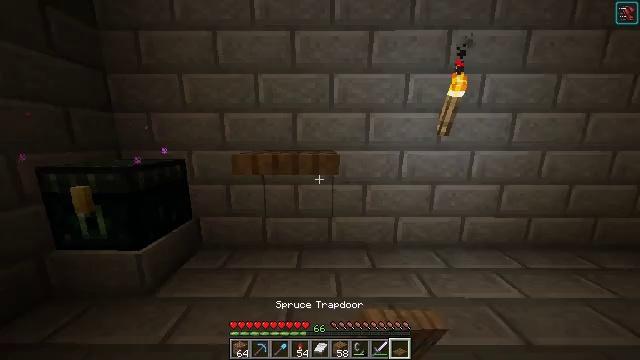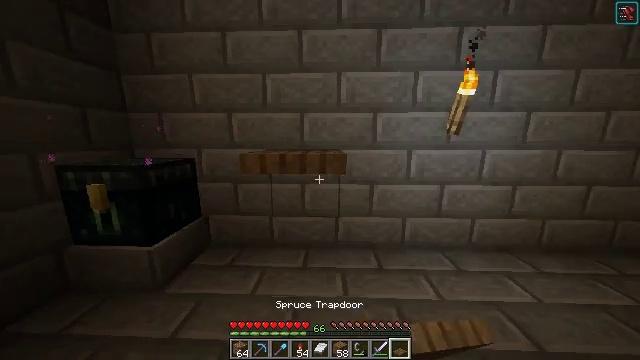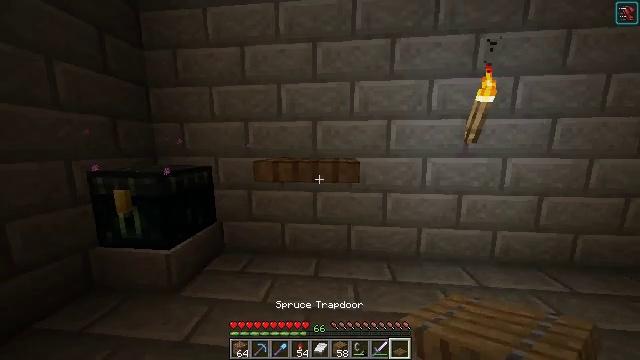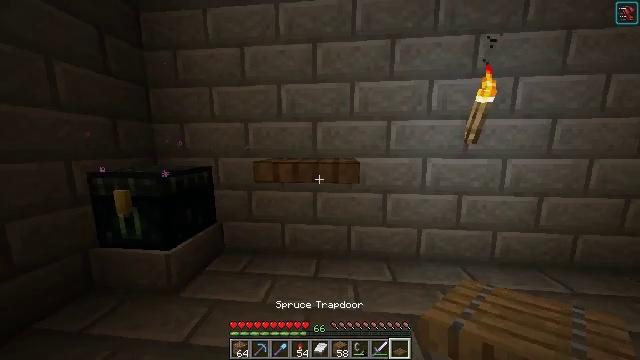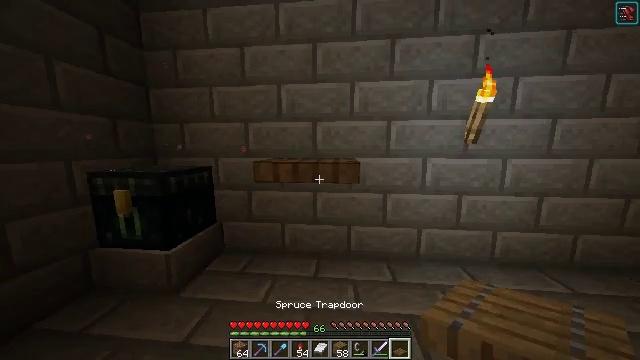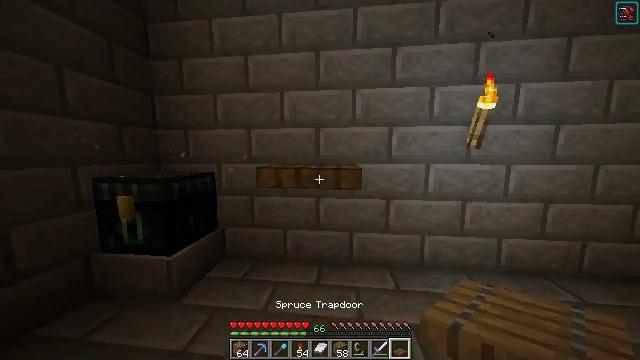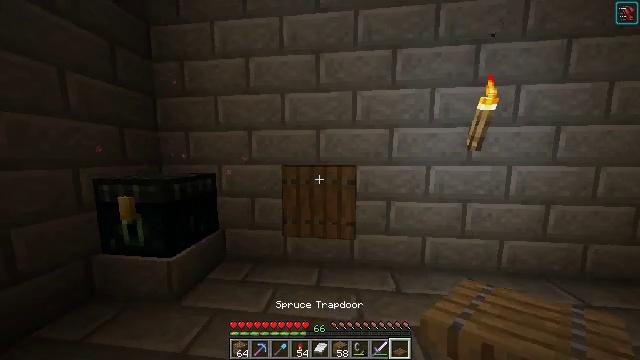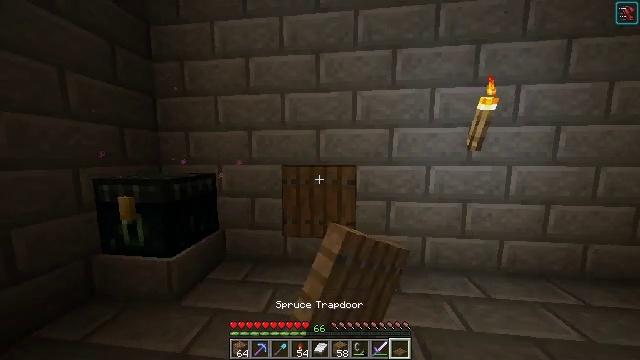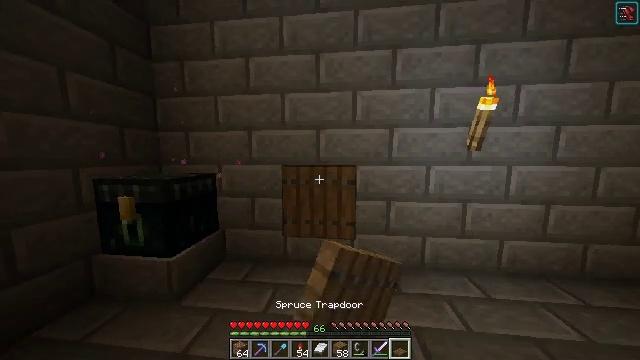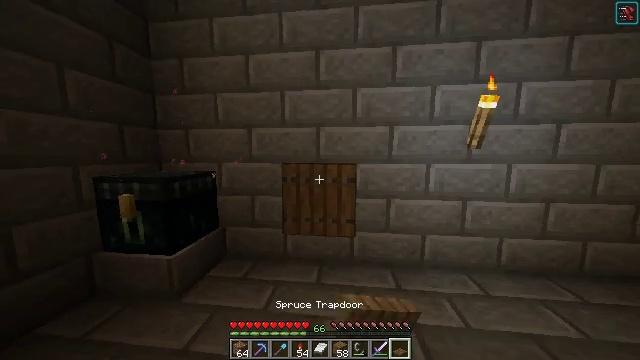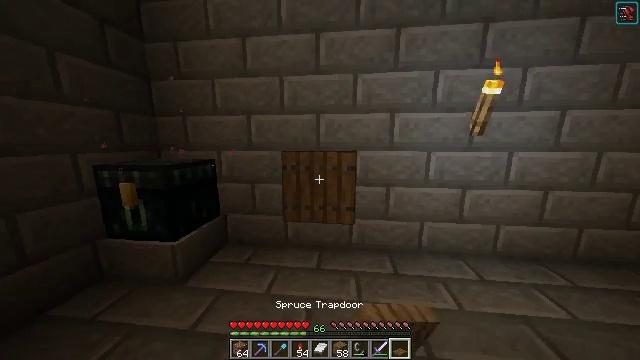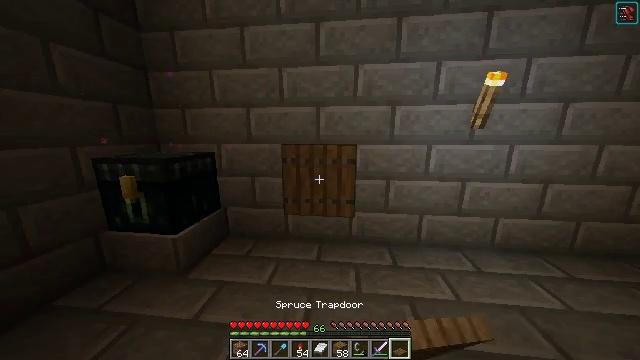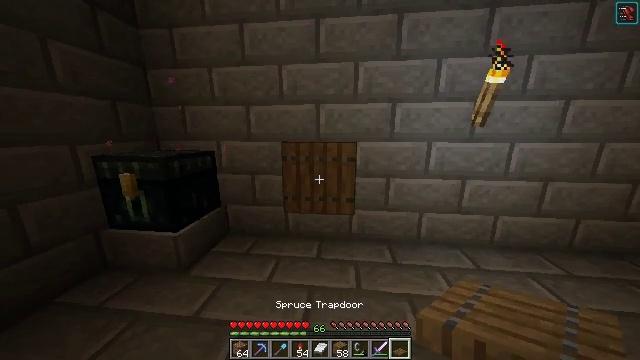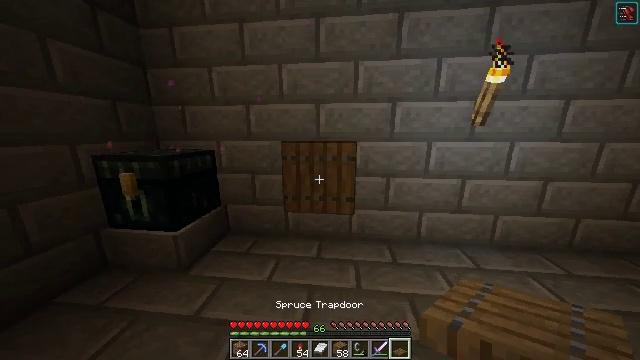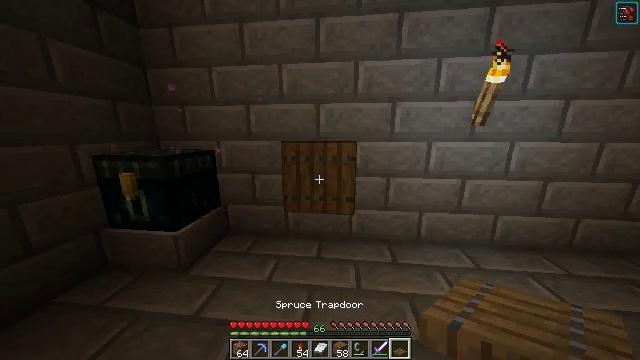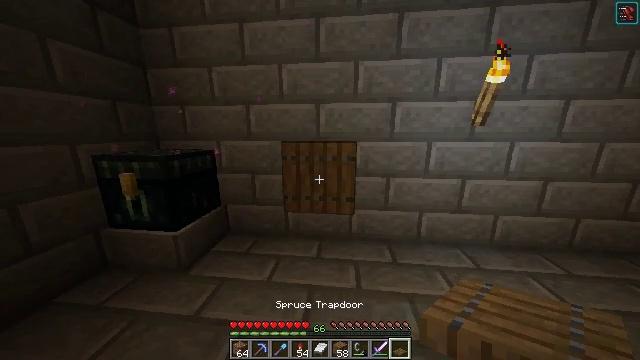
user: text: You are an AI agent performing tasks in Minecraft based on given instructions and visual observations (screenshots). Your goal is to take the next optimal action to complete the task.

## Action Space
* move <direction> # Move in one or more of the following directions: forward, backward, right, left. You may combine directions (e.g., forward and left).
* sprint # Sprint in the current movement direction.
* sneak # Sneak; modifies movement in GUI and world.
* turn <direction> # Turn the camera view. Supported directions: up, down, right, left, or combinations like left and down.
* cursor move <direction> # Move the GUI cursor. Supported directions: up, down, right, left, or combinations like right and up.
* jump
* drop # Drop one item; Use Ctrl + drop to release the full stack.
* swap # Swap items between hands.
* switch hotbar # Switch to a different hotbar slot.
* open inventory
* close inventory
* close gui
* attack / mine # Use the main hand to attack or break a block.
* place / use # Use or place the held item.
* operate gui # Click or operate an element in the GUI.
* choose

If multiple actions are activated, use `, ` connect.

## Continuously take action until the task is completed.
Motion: motion action
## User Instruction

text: Destroy the spruce trapdoor to collect it.
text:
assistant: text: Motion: turn left
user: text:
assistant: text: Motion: turn left and up
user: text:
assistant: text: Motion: no_op
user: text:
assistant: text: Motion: no_op
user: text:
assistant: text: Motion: turn up
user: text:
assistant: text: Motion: use / place
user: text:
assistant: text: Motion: use / place
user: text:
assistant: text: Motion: no_op
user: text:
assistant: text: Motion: no_op
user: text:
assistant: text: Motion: turn down
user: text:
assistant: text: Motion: turn down
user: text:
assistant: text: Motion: no_op
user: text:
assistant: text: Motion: no_op
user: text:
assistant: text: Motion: no_op
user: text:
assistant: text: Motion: no_op
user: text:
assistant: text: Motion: no_op
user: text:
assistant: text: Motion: no_op
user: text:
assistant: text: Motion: no_op
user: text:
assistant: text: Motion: no_op
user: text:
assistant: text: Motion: no_op
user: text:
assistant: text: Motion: no_op
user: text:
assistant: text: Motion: no_op
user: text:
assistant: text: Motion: no_op
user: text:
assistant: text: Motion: no_op
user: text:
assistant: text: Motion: no_op
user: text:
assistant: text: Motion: no_op
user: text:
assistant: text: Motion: no_op
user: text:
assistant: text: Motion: no_op
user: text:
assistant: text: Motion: no_op
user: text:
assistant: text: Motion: no_op